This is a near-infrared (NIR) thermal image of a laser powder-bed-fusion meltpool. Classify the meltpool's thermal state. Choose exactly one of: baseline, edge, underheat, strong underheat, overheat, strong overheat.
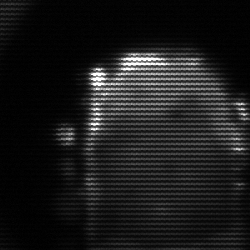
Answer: baseline